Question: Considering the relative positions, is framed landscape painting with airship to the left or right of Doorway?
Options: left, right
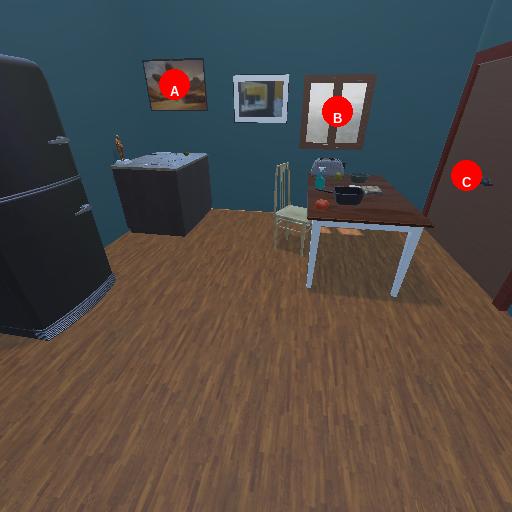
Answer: left